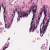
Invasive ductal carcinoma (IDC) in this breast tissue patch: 0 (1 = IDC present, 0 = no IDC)